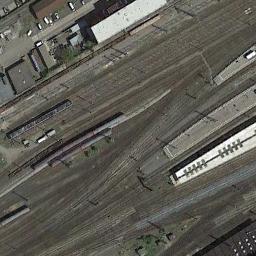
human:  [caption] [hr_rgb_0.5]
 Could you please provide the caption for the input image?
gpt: There are many trees in the middle of the two railways .

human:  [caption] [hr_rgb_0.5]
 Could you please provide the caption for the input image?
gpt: The railway is on the bare land next to some houses .

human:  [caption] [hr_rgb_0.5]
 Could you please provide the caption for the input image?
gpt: These railways have some trains on the tracks and some buildings are on one side of the railways .

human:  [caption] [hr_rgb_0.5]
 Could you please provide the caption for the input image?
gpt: There are several buildings beside the railway .

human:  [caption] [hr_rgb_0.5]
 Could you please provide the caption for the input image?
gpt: There are some buildings beside the railway .